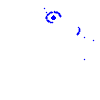
Particle: pion